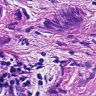
Metastatic tissue present: yes